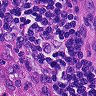
Metastatic tissue present: no